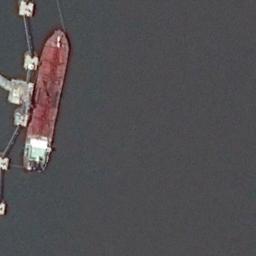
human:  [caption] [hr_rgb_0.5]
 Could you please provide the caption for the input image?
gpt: A red tanker docked by the dock .

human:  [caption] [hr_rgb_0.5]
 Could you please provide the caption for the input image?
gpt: The orange cargo ship is docked at the dock and the water is deep blue .

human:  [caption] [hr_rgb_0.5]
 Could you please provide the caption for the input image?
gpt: There is a ship in the black water on the shore .

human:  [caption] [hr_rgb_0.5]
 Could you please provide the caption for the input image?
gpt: There is a ship at sea .

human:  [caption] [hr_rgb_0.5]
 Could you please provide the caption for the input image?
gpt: The red ship is at the harbor .